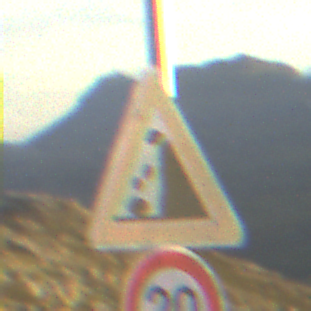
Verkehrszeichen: SteinschlagRechts
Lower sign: Geschwindigkeit20
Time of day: SunriseSunset
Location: Outdoor (Nature)
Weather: PartlyCloudy
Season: Summer
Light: Natural